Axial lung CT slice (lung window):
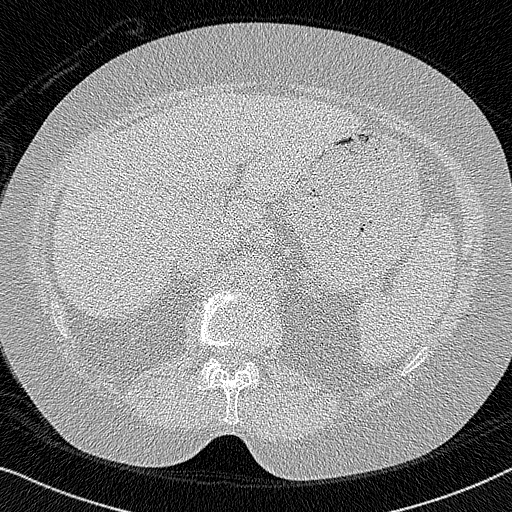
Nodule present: no